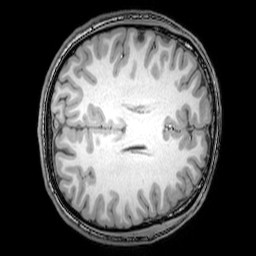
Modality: T1w
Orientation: axial
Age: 23
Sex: male
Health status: healthy
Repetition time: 0.081 s
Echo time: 0.037 s